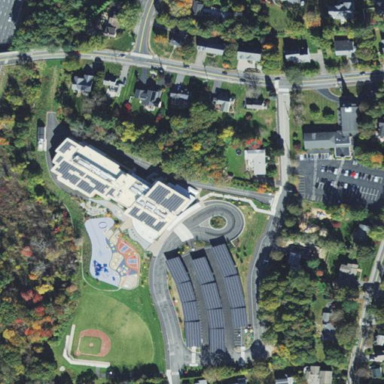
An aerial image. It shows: School building.